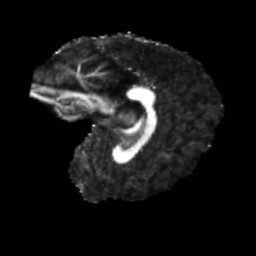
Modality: FA
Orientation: sagittal
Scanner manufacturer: siemens
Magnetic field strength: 3 T
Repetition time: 4 s
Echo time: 0.0594 s